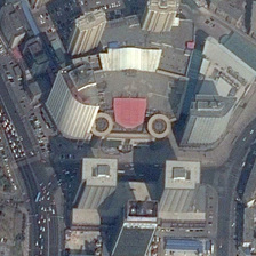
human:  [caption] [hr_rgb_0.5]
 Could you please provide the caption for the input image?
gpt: The scope of business is large.

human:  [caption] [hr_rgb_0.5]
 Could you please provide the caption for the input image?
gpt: The business field is very large.

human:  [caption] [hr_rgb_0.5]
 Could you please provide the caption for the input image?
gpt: The shopping area is very large.

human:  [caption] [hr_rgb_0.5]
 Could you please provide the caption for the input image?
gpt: The scope of business is very large.

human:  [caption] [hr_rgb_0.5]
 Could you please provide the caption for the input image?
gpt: The scope of business is very large.